二年级 · 算术
组装一列有 4 节车厢的小火车, 一共需要几个车轮?

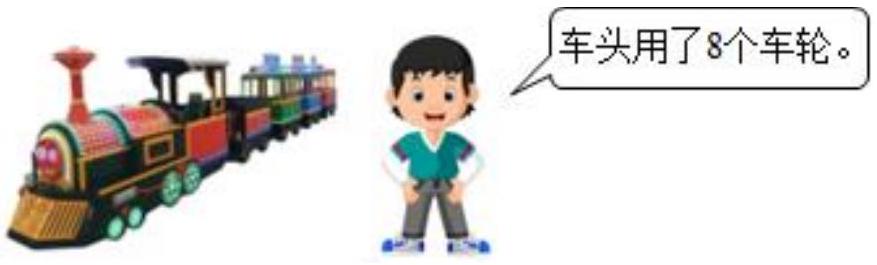
答案: 32 个

【详解】 $8+4 \times 6$

$=8+24$

$=32($ 个 $)$

答: 一共需要 32 个车轮。